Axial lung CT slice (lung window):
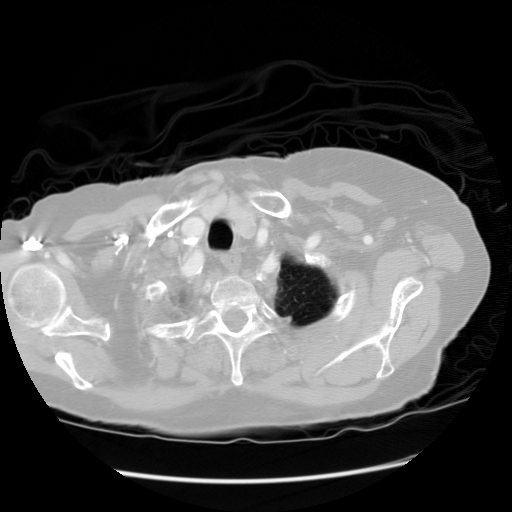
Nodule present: no